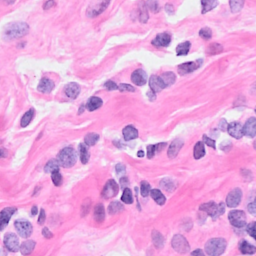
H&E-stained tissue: Breast